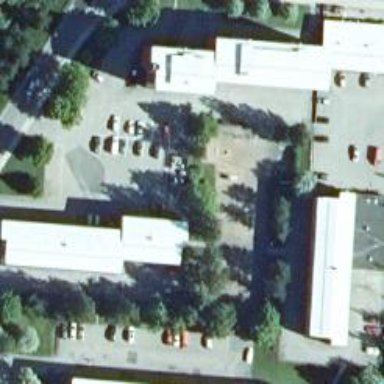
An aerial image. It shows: Parking area with asphalt surface.